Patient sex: M
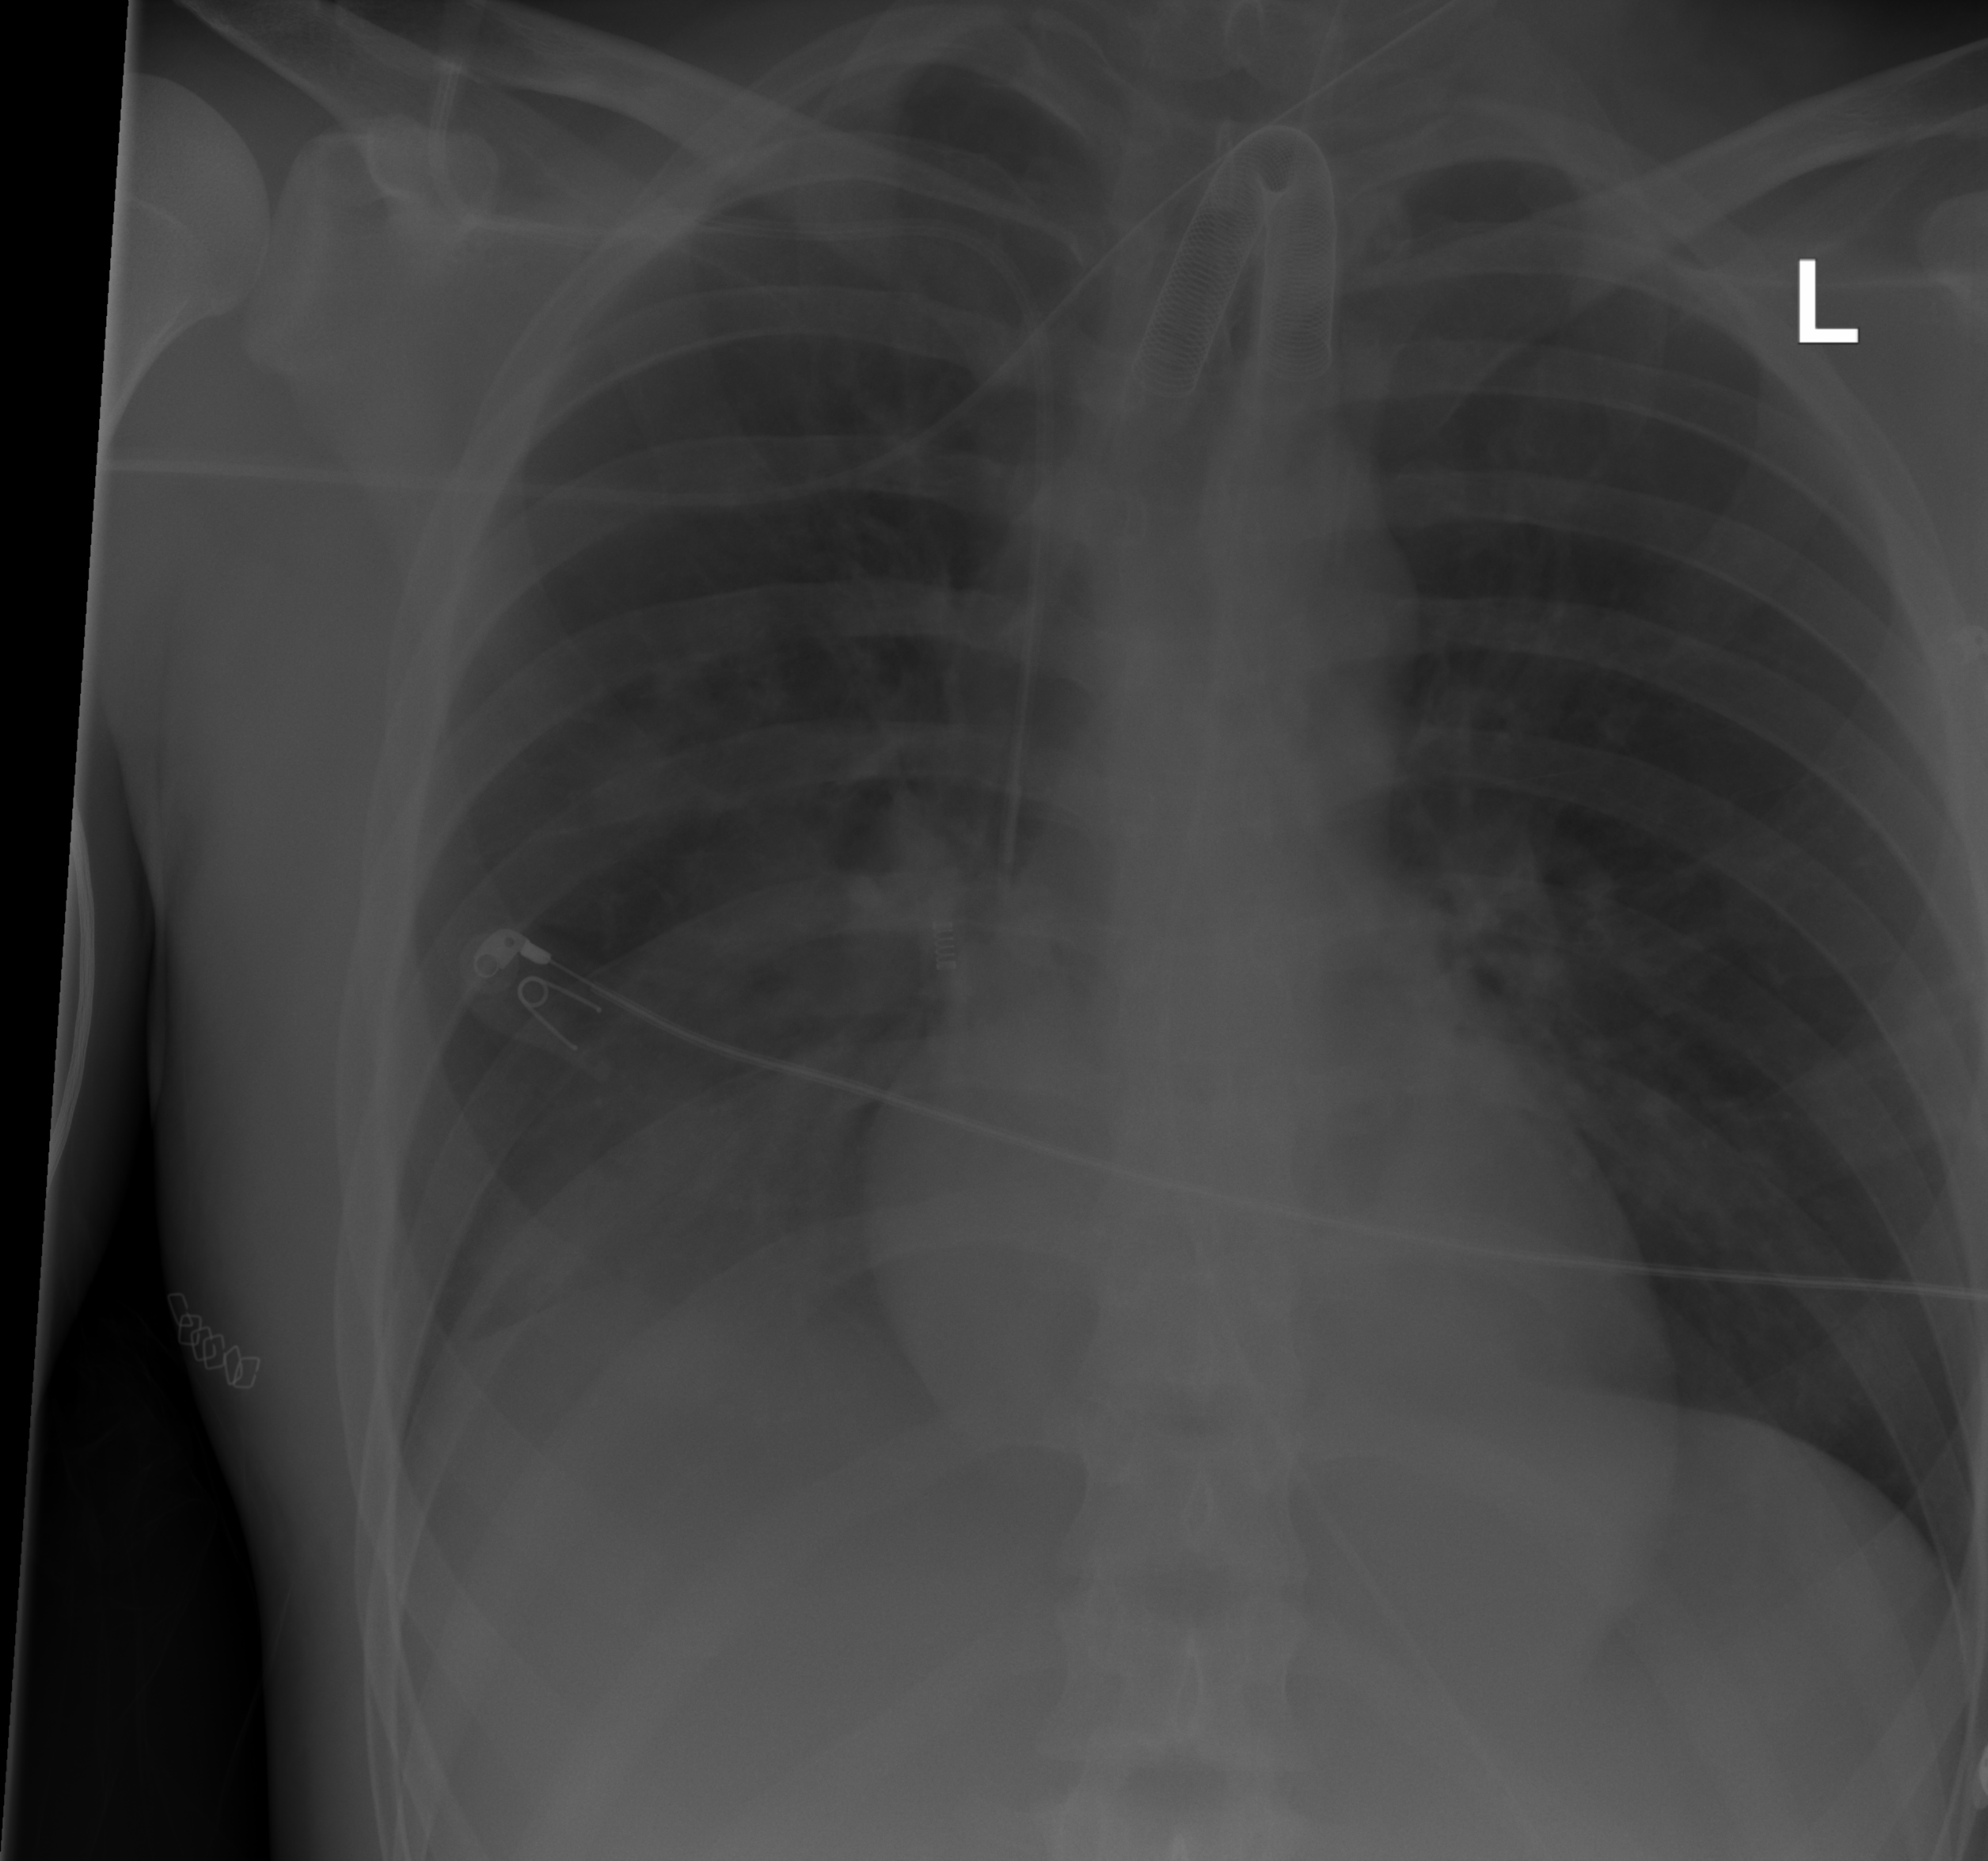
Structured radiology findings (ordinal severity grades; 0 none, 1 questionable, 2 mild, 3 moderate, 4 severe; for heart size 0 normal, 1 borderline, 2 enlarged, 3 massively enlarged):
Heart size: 0
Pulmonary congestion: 0
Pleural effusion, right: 2
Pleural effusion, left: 0
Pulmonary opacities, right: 2
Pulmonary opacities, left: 0
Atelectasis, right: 2
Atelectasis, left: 0